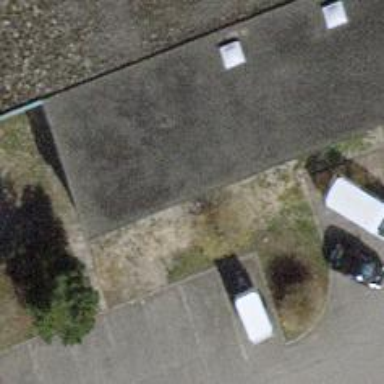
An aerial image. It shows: Car repair shop.